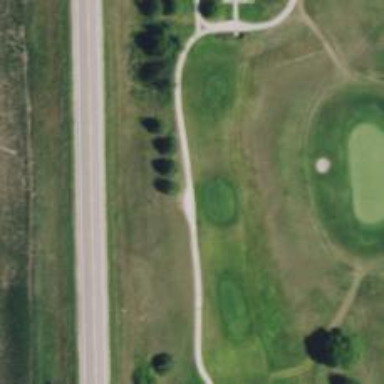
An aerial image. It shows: Golf tee.